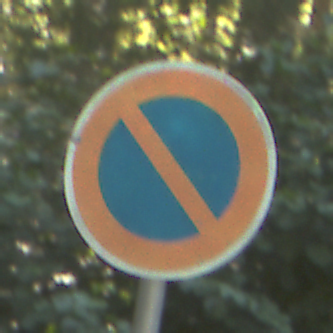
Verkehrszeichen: EingeschraenktesHalteverbot
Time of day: MorningAfternoon
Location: Outdoor (Nature)
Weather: Clear
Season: NotSpecified
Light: Natural